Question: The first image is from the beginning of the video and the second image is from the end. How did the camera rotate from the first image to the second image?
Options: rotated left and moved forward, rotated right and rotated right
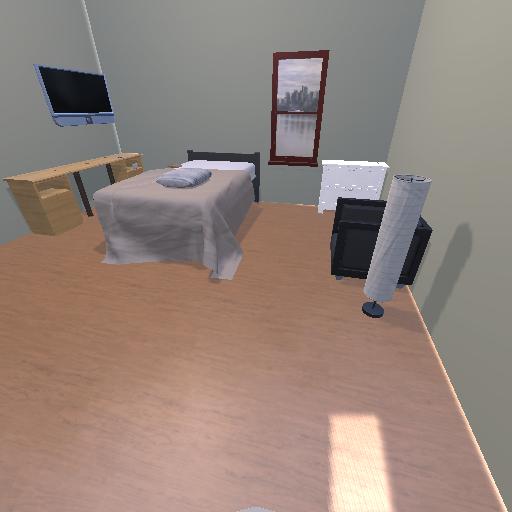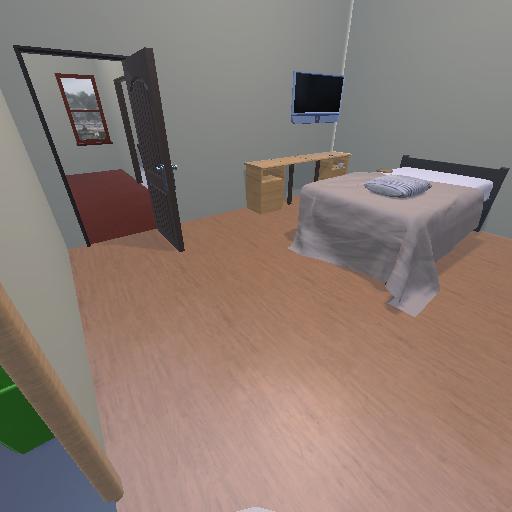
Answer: rotated left and moved forward